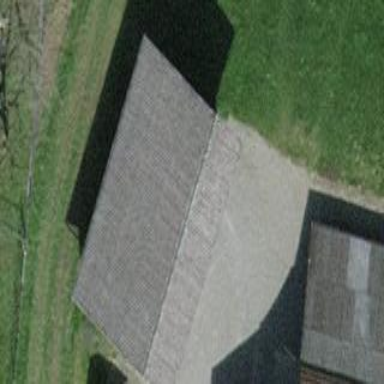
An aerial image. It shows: Carport structure.